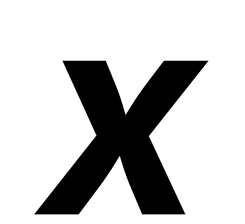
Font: Inter-Italic_Bold_Italic